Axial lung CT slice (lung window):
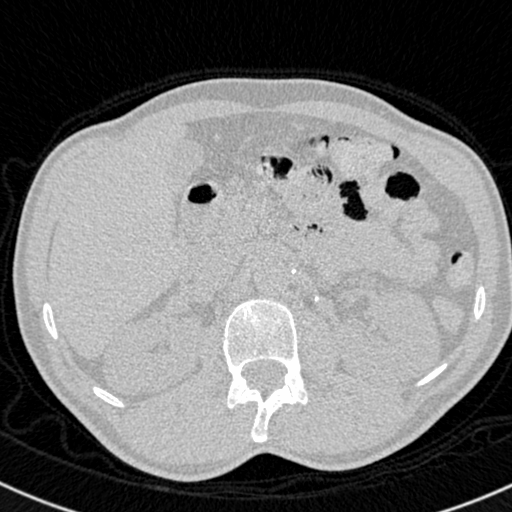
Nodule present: no